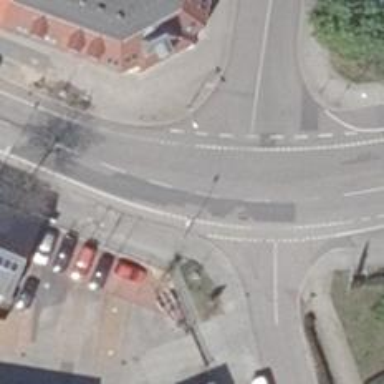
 with exclusive cycling lanes on both sides."